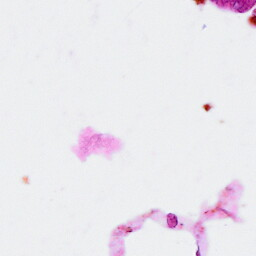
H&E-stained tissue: Breast